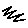
Label: zigzag